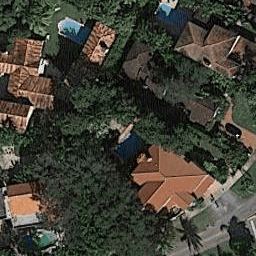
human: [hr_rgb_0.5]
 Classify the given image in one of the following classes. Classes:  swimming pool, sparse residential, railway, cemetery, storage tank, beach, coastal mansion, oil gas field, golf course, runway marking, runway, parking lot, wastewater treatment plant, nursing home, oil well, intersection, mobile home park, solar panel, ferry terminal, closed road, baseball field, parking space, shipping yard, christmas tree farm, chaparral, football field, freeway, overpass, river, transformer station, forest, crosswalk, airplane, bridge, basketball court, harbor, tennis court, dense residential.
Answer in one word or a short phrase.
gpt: coastal mansion